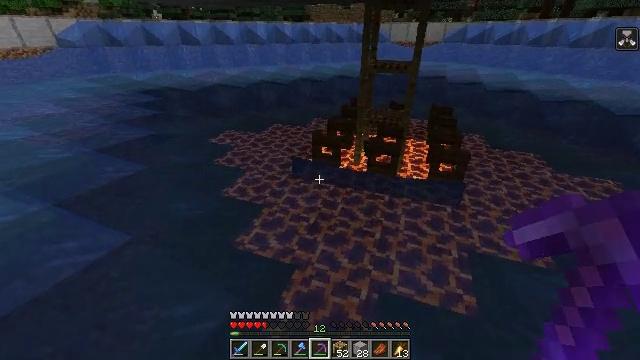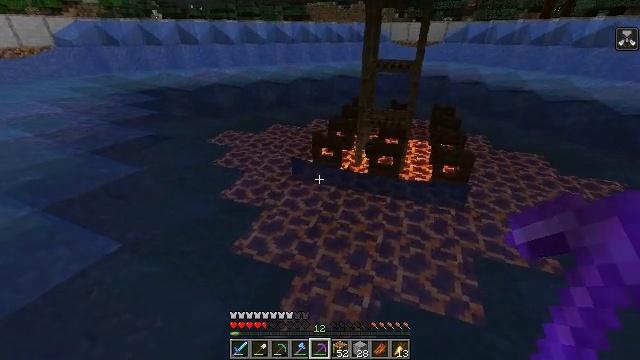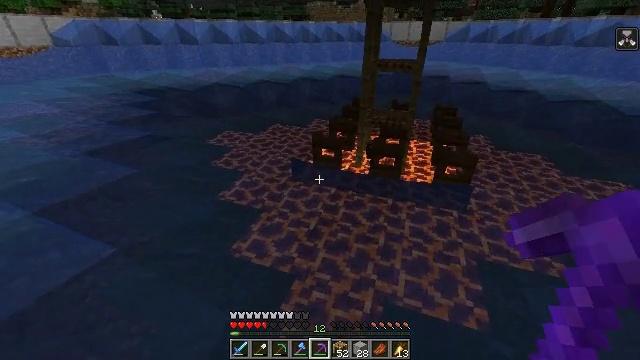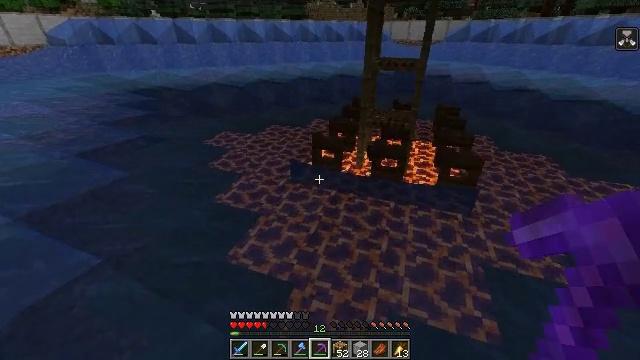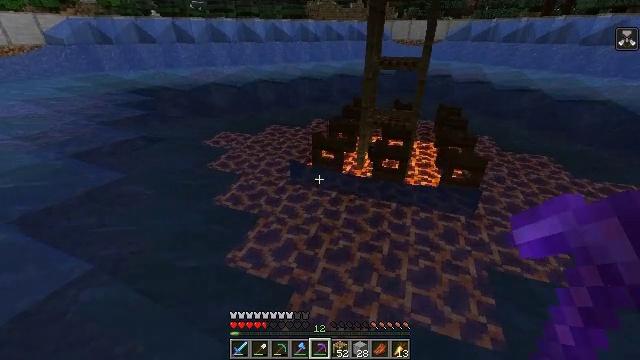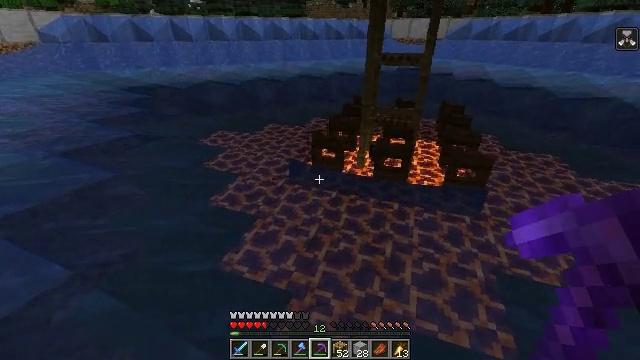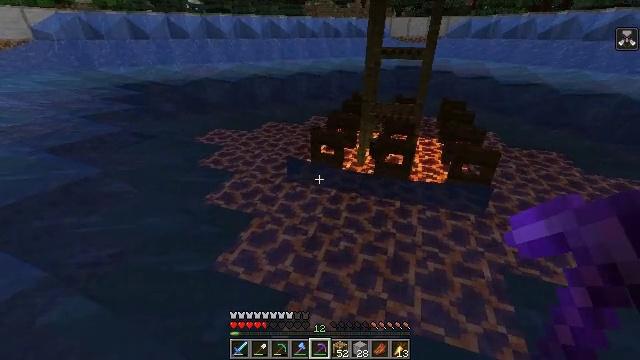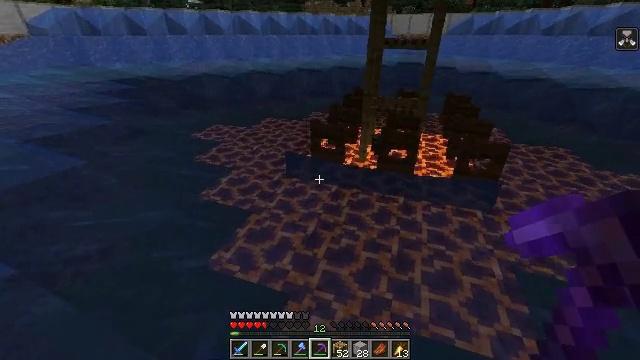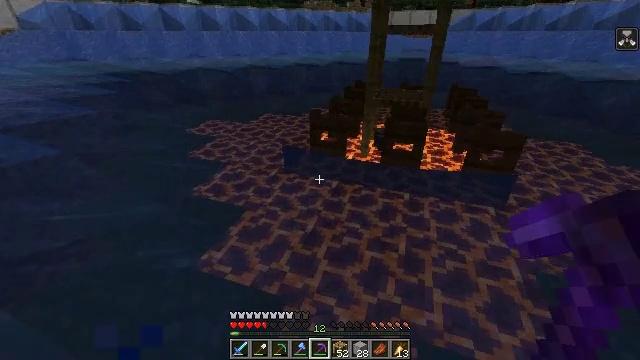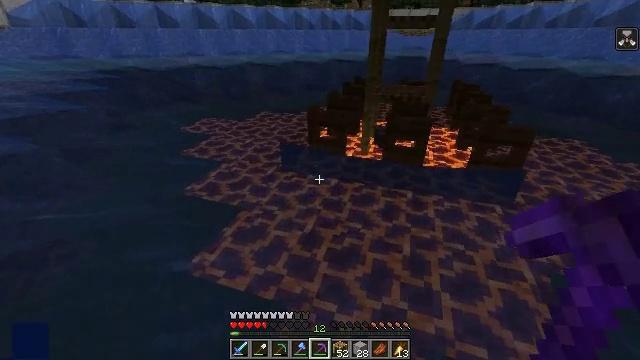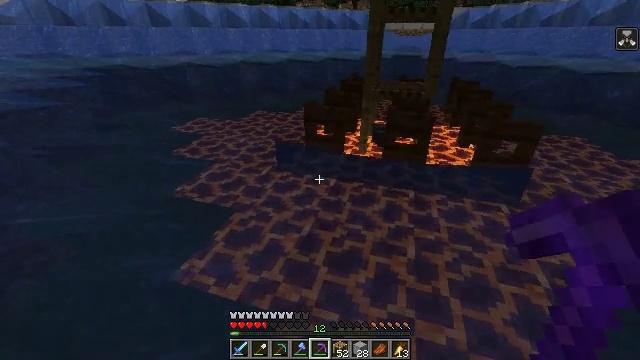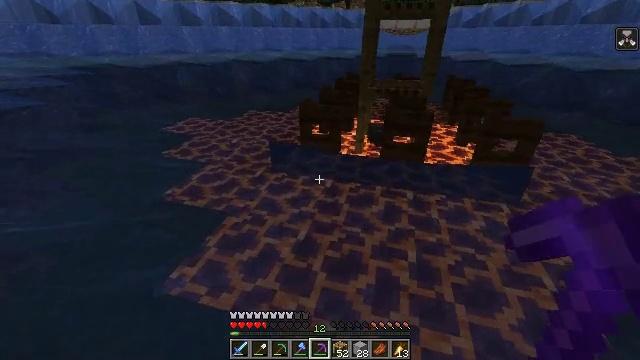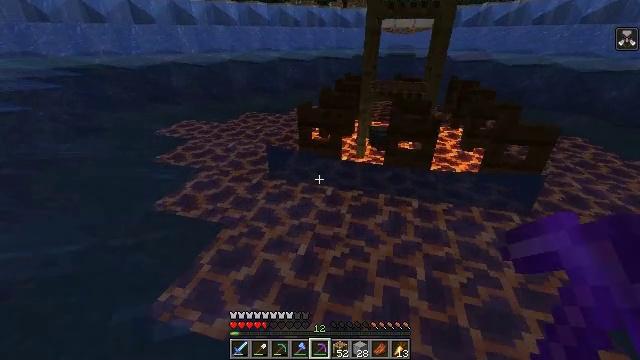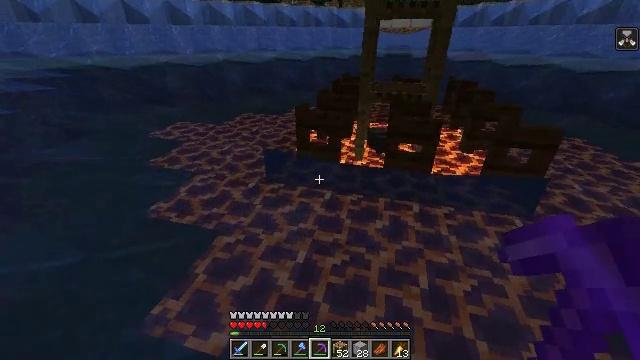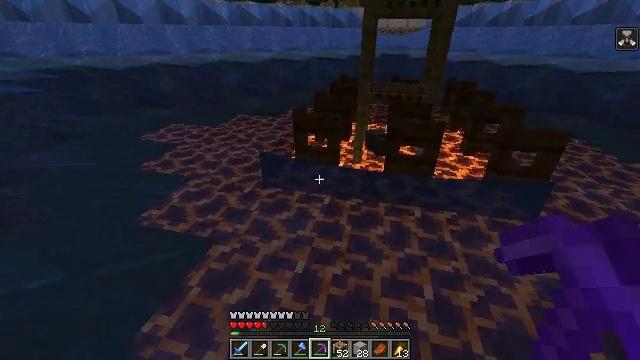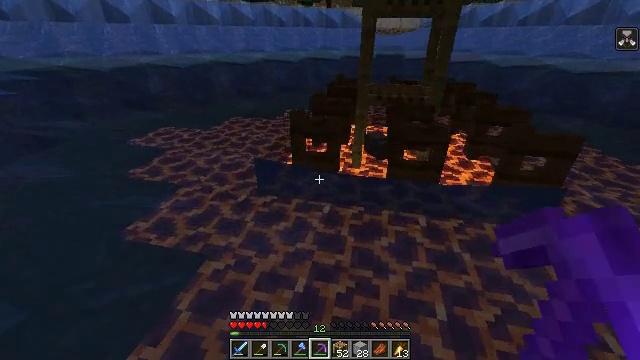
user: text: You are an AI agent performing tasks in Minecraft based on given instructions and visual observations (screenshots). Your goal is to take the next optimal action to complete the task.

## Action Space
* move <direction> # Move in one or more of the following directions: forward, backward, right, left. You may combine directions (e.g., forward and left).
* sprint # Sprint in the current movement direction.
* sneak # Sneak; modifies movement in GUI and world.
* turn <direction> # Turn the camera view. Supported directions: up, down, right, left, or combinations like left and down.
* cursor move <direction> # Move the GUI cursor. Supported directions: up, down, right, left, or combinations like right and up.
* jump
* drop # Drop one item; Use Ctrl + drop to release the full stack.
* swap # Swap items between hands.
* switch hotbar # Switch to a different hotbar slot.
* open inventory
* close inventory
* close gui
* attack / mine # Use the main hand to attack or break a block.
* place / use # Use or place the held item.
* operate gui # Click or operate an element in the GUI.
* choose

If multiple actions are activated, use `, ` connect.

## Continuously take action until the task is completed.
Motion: motion action
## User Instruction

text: Mine scaffolding to move it.
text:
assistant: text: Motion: move forward
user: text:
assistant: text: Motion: move forward
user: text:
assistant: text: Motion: move forward
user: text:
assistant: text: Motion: move forward
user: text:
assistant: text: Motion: move forward
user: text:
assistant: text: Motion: move forward
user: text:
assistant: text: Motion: move forward
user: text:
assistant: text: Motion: move forward
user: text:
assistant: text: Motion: move forward and move left
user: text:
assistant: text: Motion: move forward and move left, turn right
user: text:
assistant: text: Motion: move forward and move left, turn right
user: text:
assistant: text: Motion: move forward and move left
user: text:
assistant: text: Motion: move forward and move left
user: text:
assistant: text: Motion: move forward and move left
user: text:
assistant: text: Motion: move forward and move left, turn right
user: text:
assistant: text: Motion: move forward and move left, turn right and up
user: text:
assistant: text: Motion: move forward and move left, turn right and up
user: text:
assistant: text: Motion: move forward and move left, turn right and up
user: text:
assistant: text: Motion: move left, turn right and up
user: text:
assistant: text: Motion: turn right and up
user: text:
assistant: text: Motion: turn right and up
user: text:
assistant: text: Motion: turn right and up
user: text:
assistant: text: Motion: turn right and up
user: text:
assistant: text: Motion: turn right and up
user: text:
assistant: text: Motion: turn right and up
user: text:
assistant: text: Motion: turn up
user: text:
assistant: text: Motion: turn left and up
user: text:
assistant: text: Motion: turn left and up
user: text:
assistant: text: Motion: turn left and up
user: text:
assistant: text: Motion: turn left